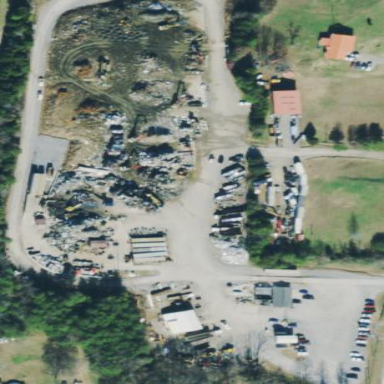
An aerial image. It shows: Industrial area designated as scrap yard.